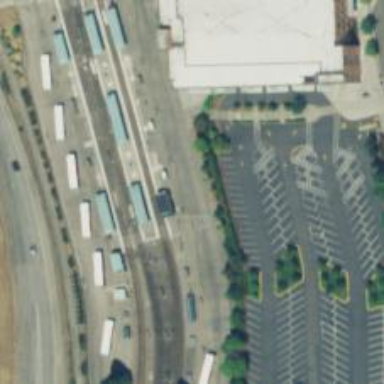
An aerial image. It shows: Busway road.